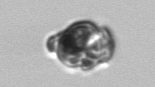
Label: Proterythropsis